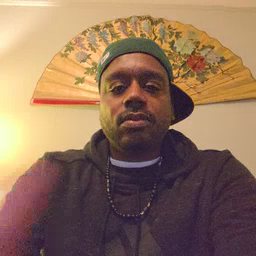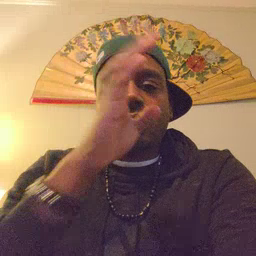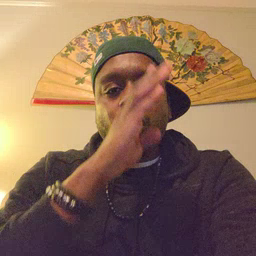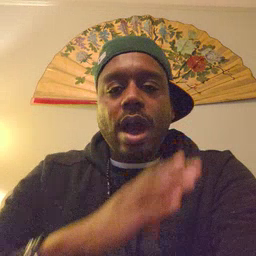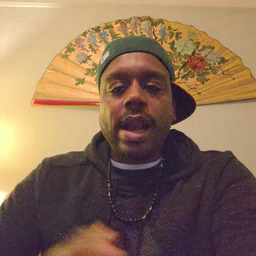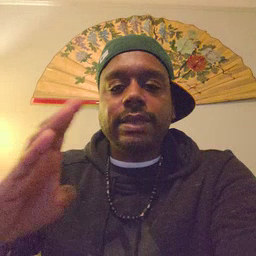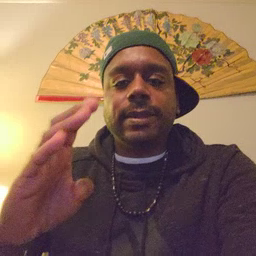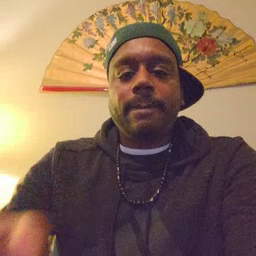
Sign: quiet